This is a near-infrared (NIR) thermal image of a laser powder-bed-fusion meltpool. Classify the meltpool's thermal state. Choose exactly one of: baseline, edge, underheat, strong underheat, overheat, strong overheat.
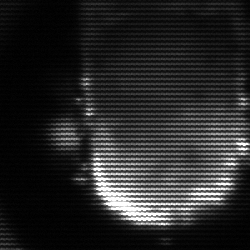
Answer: baseline